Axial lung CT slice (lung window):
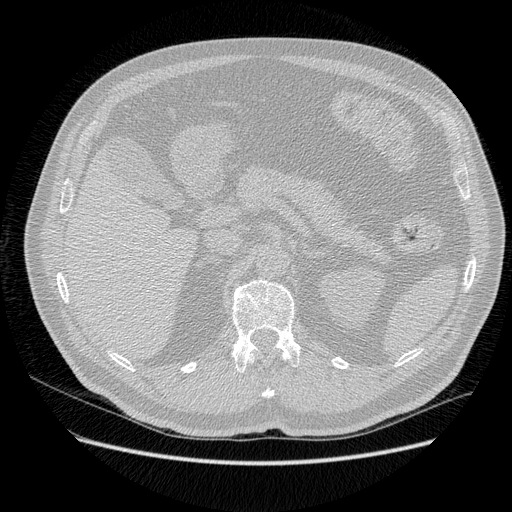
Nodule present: no